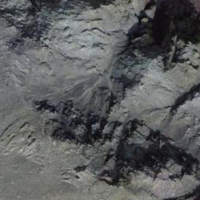
EUNIS habitat code: 48
Species observed at this site:
Ranunculus glacialis